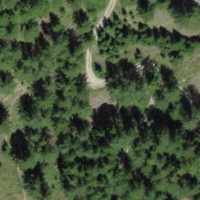
EUNIS habitat code: 43
Species observed at this site:
Aster alpinus
Euphorbia cyparissias
Parus major
Rumex alpinus
Arnica montana
Periparus ater